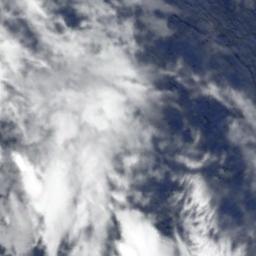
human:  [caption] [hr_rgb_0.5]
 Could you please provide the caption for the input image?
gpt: There were thick clouds in the air, And we could barely see anything on the ground .

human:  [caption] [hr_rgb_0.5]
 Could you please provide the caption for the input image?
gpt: Large fluffy white clouds on blue sea .

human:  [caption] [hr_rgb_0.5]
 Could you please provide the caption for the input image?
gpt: The stratus clouds are located above the surface of the sea .

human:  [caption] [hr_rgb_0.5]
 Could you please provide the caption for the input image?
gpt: The white cloud is above blue sea .

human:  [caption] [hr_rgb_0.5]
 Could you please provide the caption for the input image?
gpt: There are many white clouds over a blue sea .